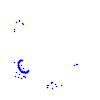
Particle: proton